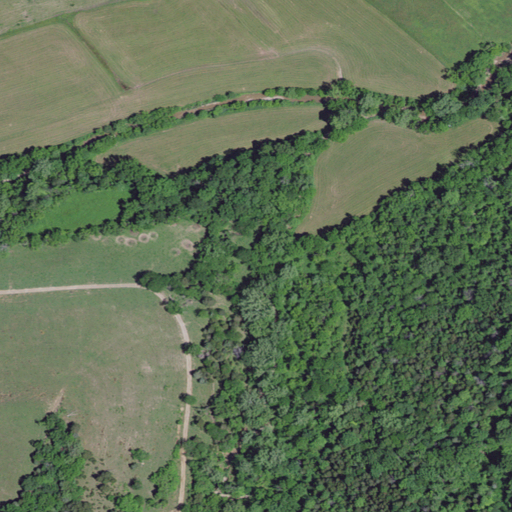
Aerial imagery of valley in Kentucky named Blue Hollow containing pasture, deciduous forest, mixed forest, evergreen forest, and open development